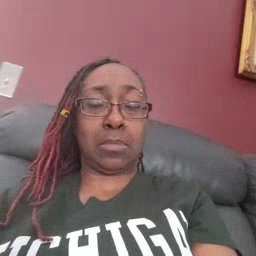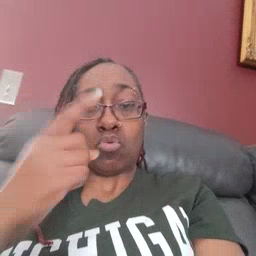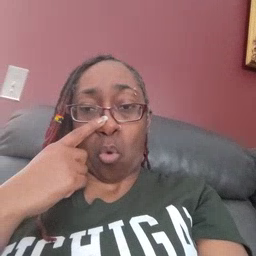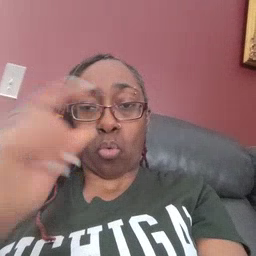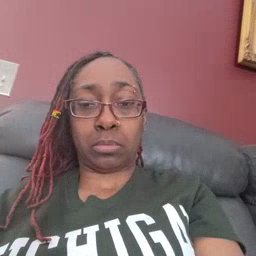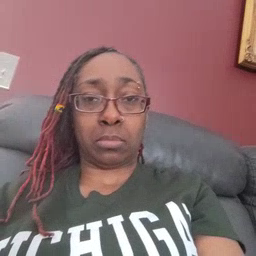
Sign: nose